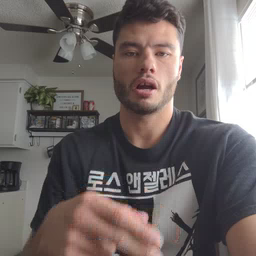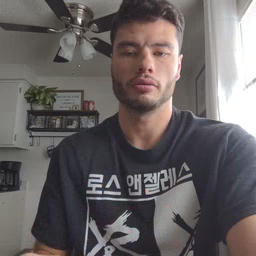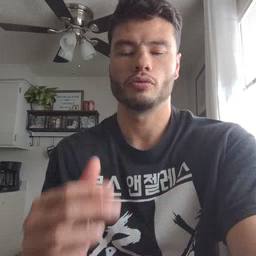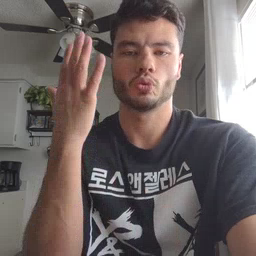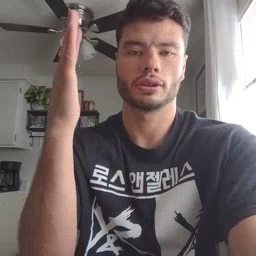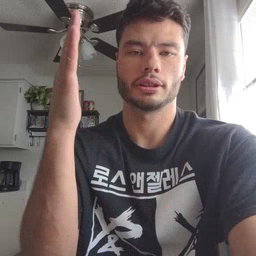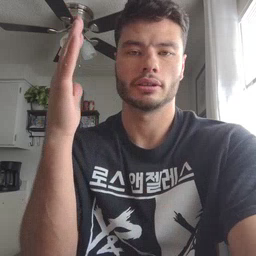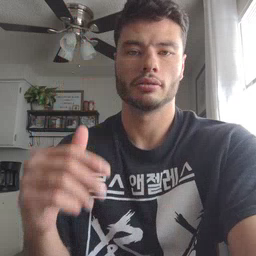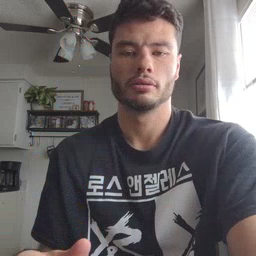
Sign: tree